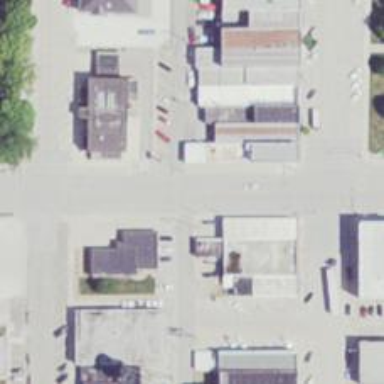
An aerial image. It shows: Alleyway designated as service road.